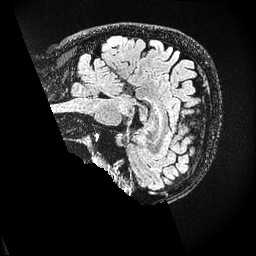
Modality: FLAIR
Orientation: sagittal
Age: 48
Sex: male
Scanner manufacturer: ge
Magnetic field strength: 3 T
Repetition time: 4.802 s
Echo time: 0.1163 s